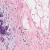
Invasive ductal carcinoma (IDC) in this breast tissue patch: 0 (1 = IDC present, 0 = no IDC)